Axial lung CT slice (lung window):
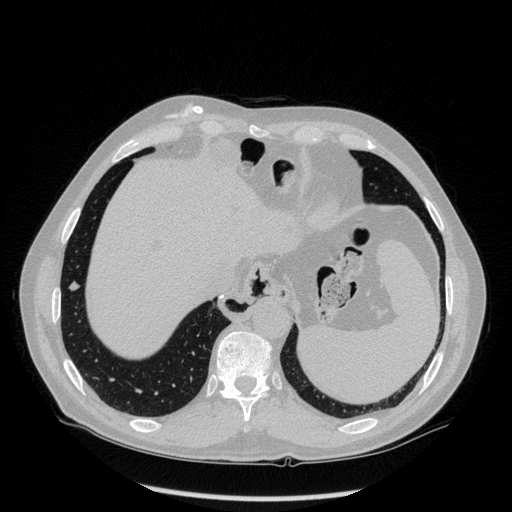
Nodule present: yes
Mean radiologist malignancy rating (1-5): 2.75